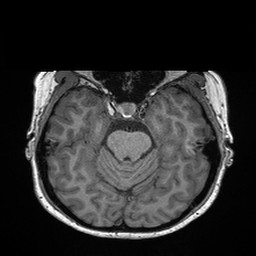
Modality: T1w
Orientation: coronal
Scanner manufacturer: siemens
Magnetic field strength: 3 T
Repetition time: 2.3 s
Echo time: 0.00298 s